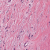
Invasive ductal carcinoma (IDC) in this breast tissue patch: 0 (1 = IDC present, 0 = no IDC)